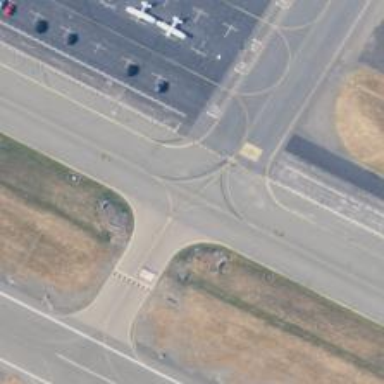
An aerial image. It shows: View of taxiway at the airport.